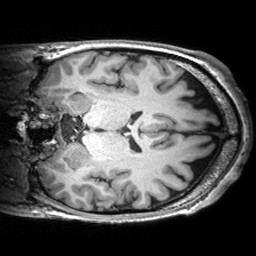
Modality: T1w
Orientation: coronal
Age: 30
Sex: male
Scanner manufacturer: siemens
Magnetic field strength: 3 T
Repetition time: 2.53 s
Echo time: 0.00299 s